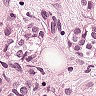
Metastatic tissue present: yes